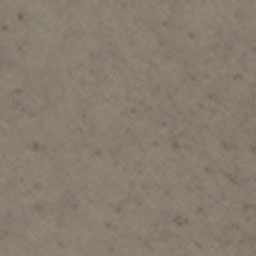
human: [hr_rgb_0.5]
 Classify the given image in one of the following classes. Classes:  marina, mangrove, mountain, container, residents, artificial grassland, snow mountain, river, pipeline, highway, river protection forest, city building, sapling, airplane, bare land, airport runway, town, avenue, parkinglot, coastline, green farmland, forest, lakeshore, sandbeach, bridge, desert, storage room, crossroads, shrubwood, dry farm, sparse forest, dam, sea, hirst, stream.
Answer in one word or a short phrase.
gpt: bare land